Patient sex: M
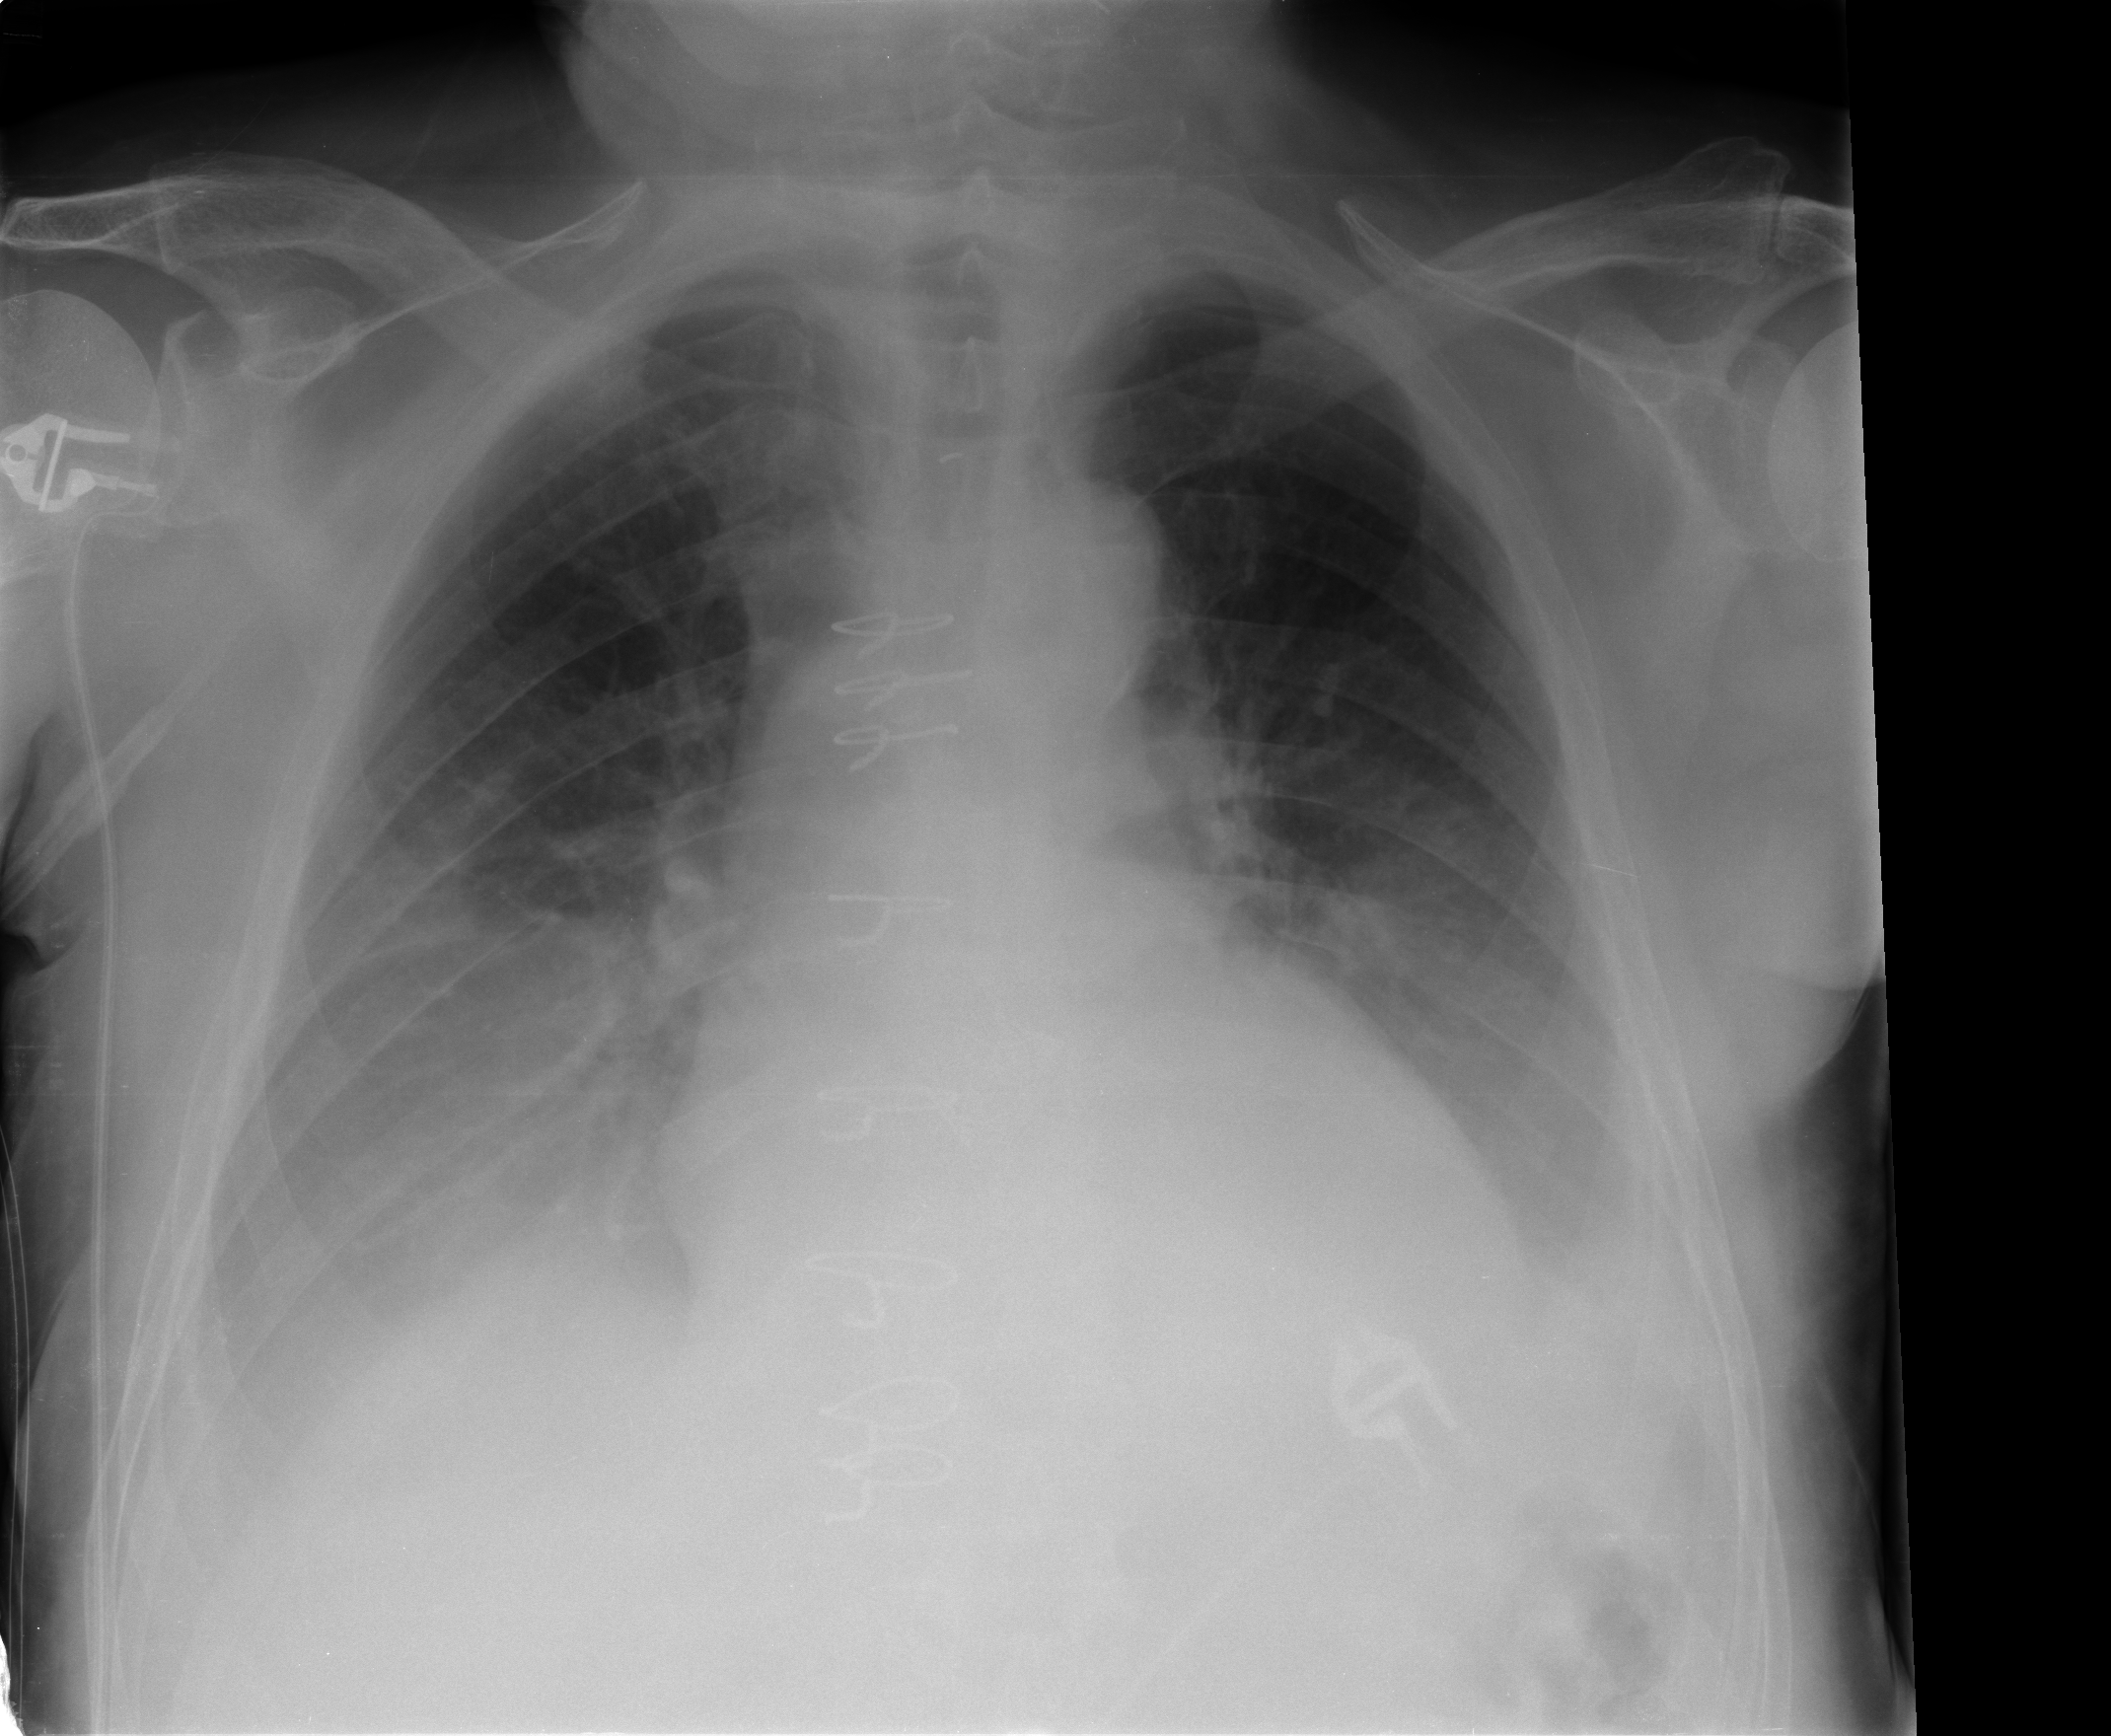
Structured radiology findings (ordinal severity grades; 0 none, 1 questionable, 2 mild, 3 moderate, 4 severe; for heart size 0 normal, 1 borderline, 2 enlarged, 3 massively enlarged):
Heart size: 0
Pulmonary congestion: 0
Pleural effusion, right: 3
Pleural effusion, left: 2
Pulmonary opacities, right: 0
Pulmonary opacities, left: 0
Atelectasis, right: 2
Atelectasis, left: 2